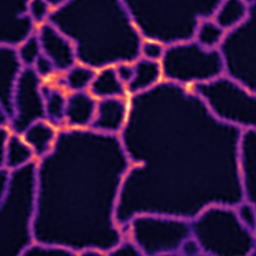
Label: Super-resolution ER image